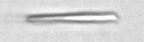
Label: fiber